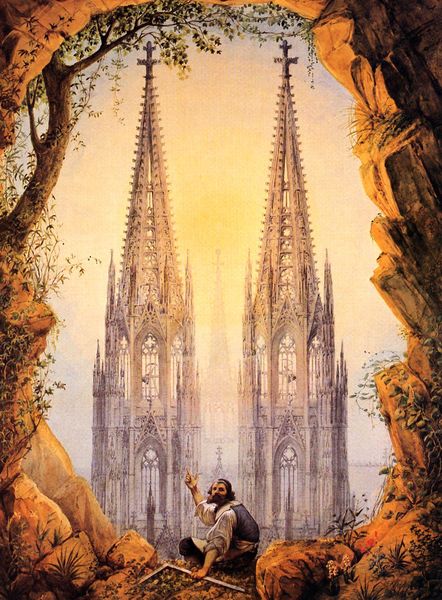
Titel: Vision der vollendeten Domtürme (Und fertig wird er doch)
Künstler: Vincenz Statz
Institution: Köln, Wallraf-Richartz-Museum
Schlagwörter: baum, berg, felsen, gemälde, mann, kirchturm, blume, fenster, licht, ölbild, bart, mensch, rahmen, stein, steine, kirche, sonne, pflanze, gotik, höhle, romantik, farn, kirchentürme, kreuz, türme, dom, traum, denker, münster, kathedrale, handwerker, werkzeug, vision, architekt, bauherr, köln, baumeister, 1840, 1830, kölner, gothische kirche, himmelzeig, gothischer bau